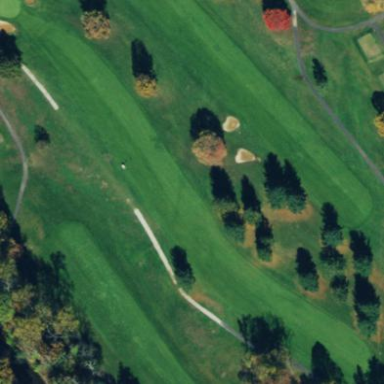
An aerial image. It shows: Golf fairway surrounded by grass.